Interaction volume radius: 10 \u00c5
Interaction volume height: 20 \u00c5
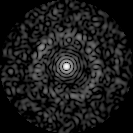
Disorder parameter: 0.8357